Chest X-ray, PA view. Patient: 26 years old, sex M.
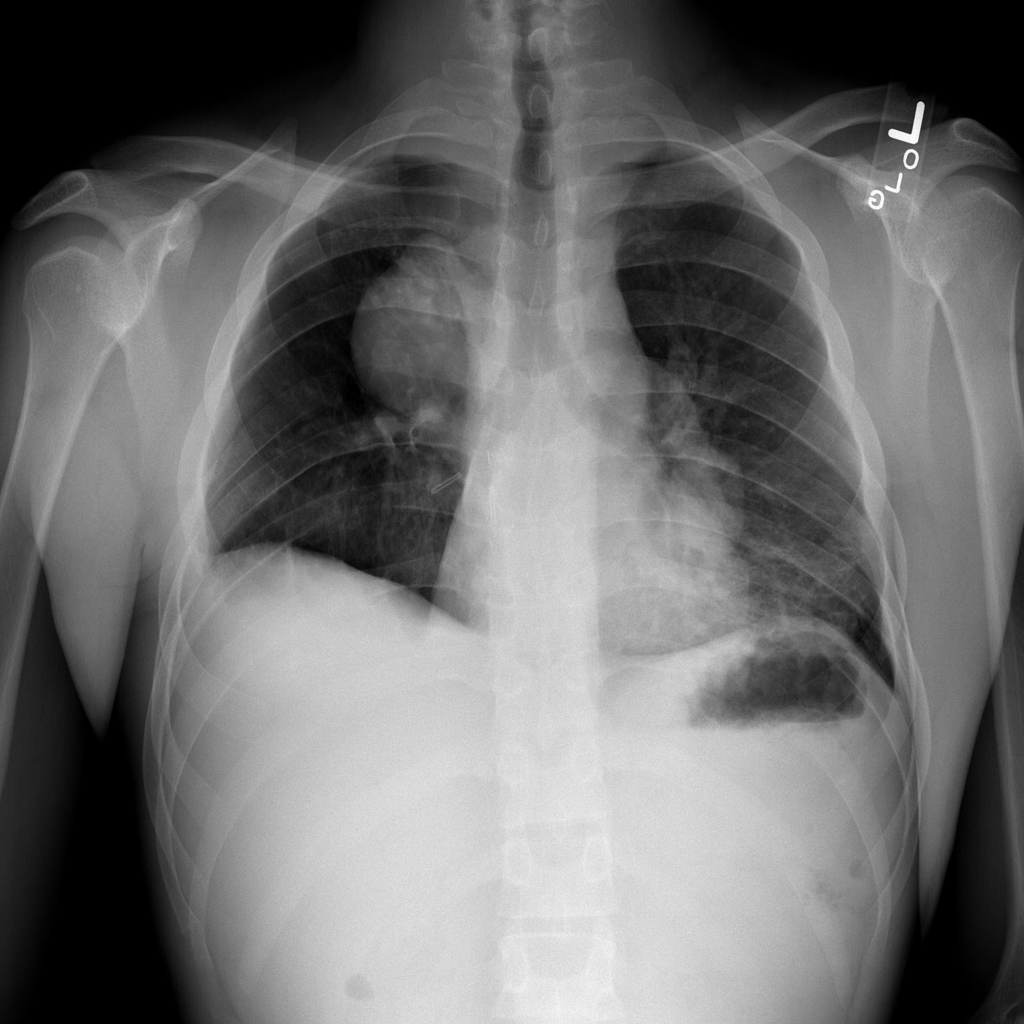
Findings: No Finding